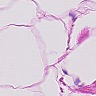
Metastatic tissue present: no